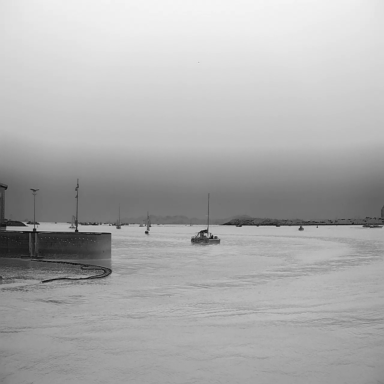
There are 13 objects shown in the infrared image, including five sailboats, and eight bulk_carriers.